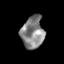
Tissue: skin
Cell type: Epithelial cells
Senescence score: 0.2209
Nuclear area (px): 713
Mean DAPI intensity: 133.215